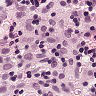
Metastatic tissue present: no